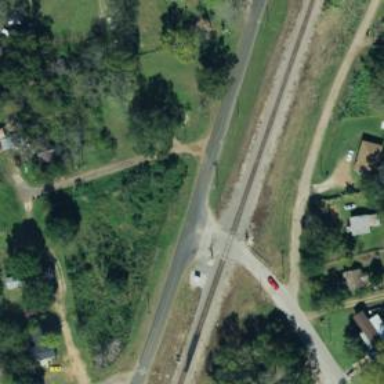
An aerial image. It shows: Railway track.